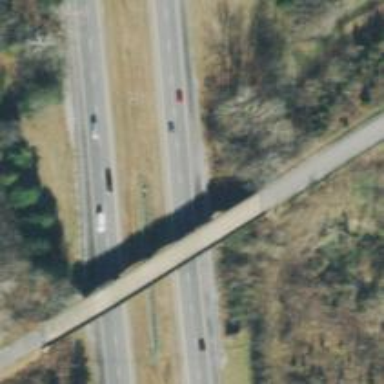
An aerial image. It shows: Unclassified road on viaduct bridge.